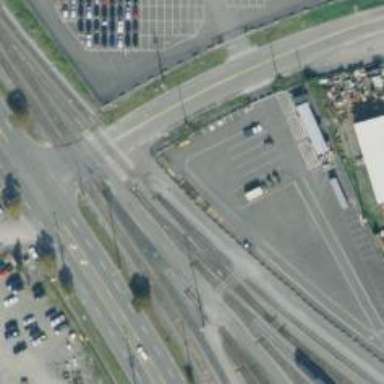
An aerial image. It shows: Railway yard used for servicing trains.